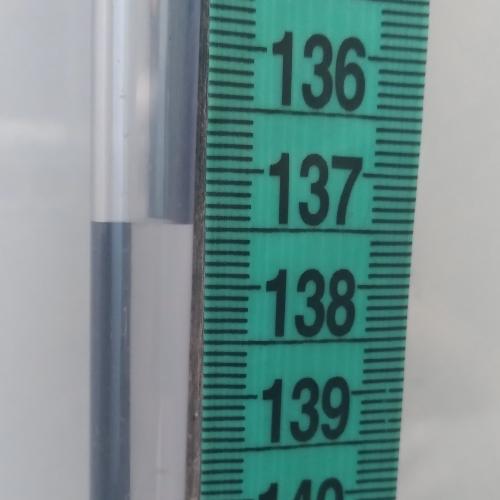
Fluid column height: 137.5 cm